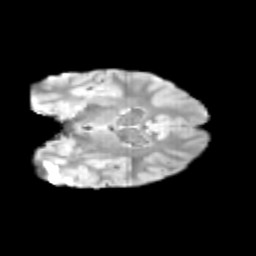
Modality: T2w
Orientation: coronal
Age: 9
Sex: female
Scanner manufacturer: siemens
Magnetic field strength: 3 T
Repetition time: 3.8 s
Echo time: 0.07 s